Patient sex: F
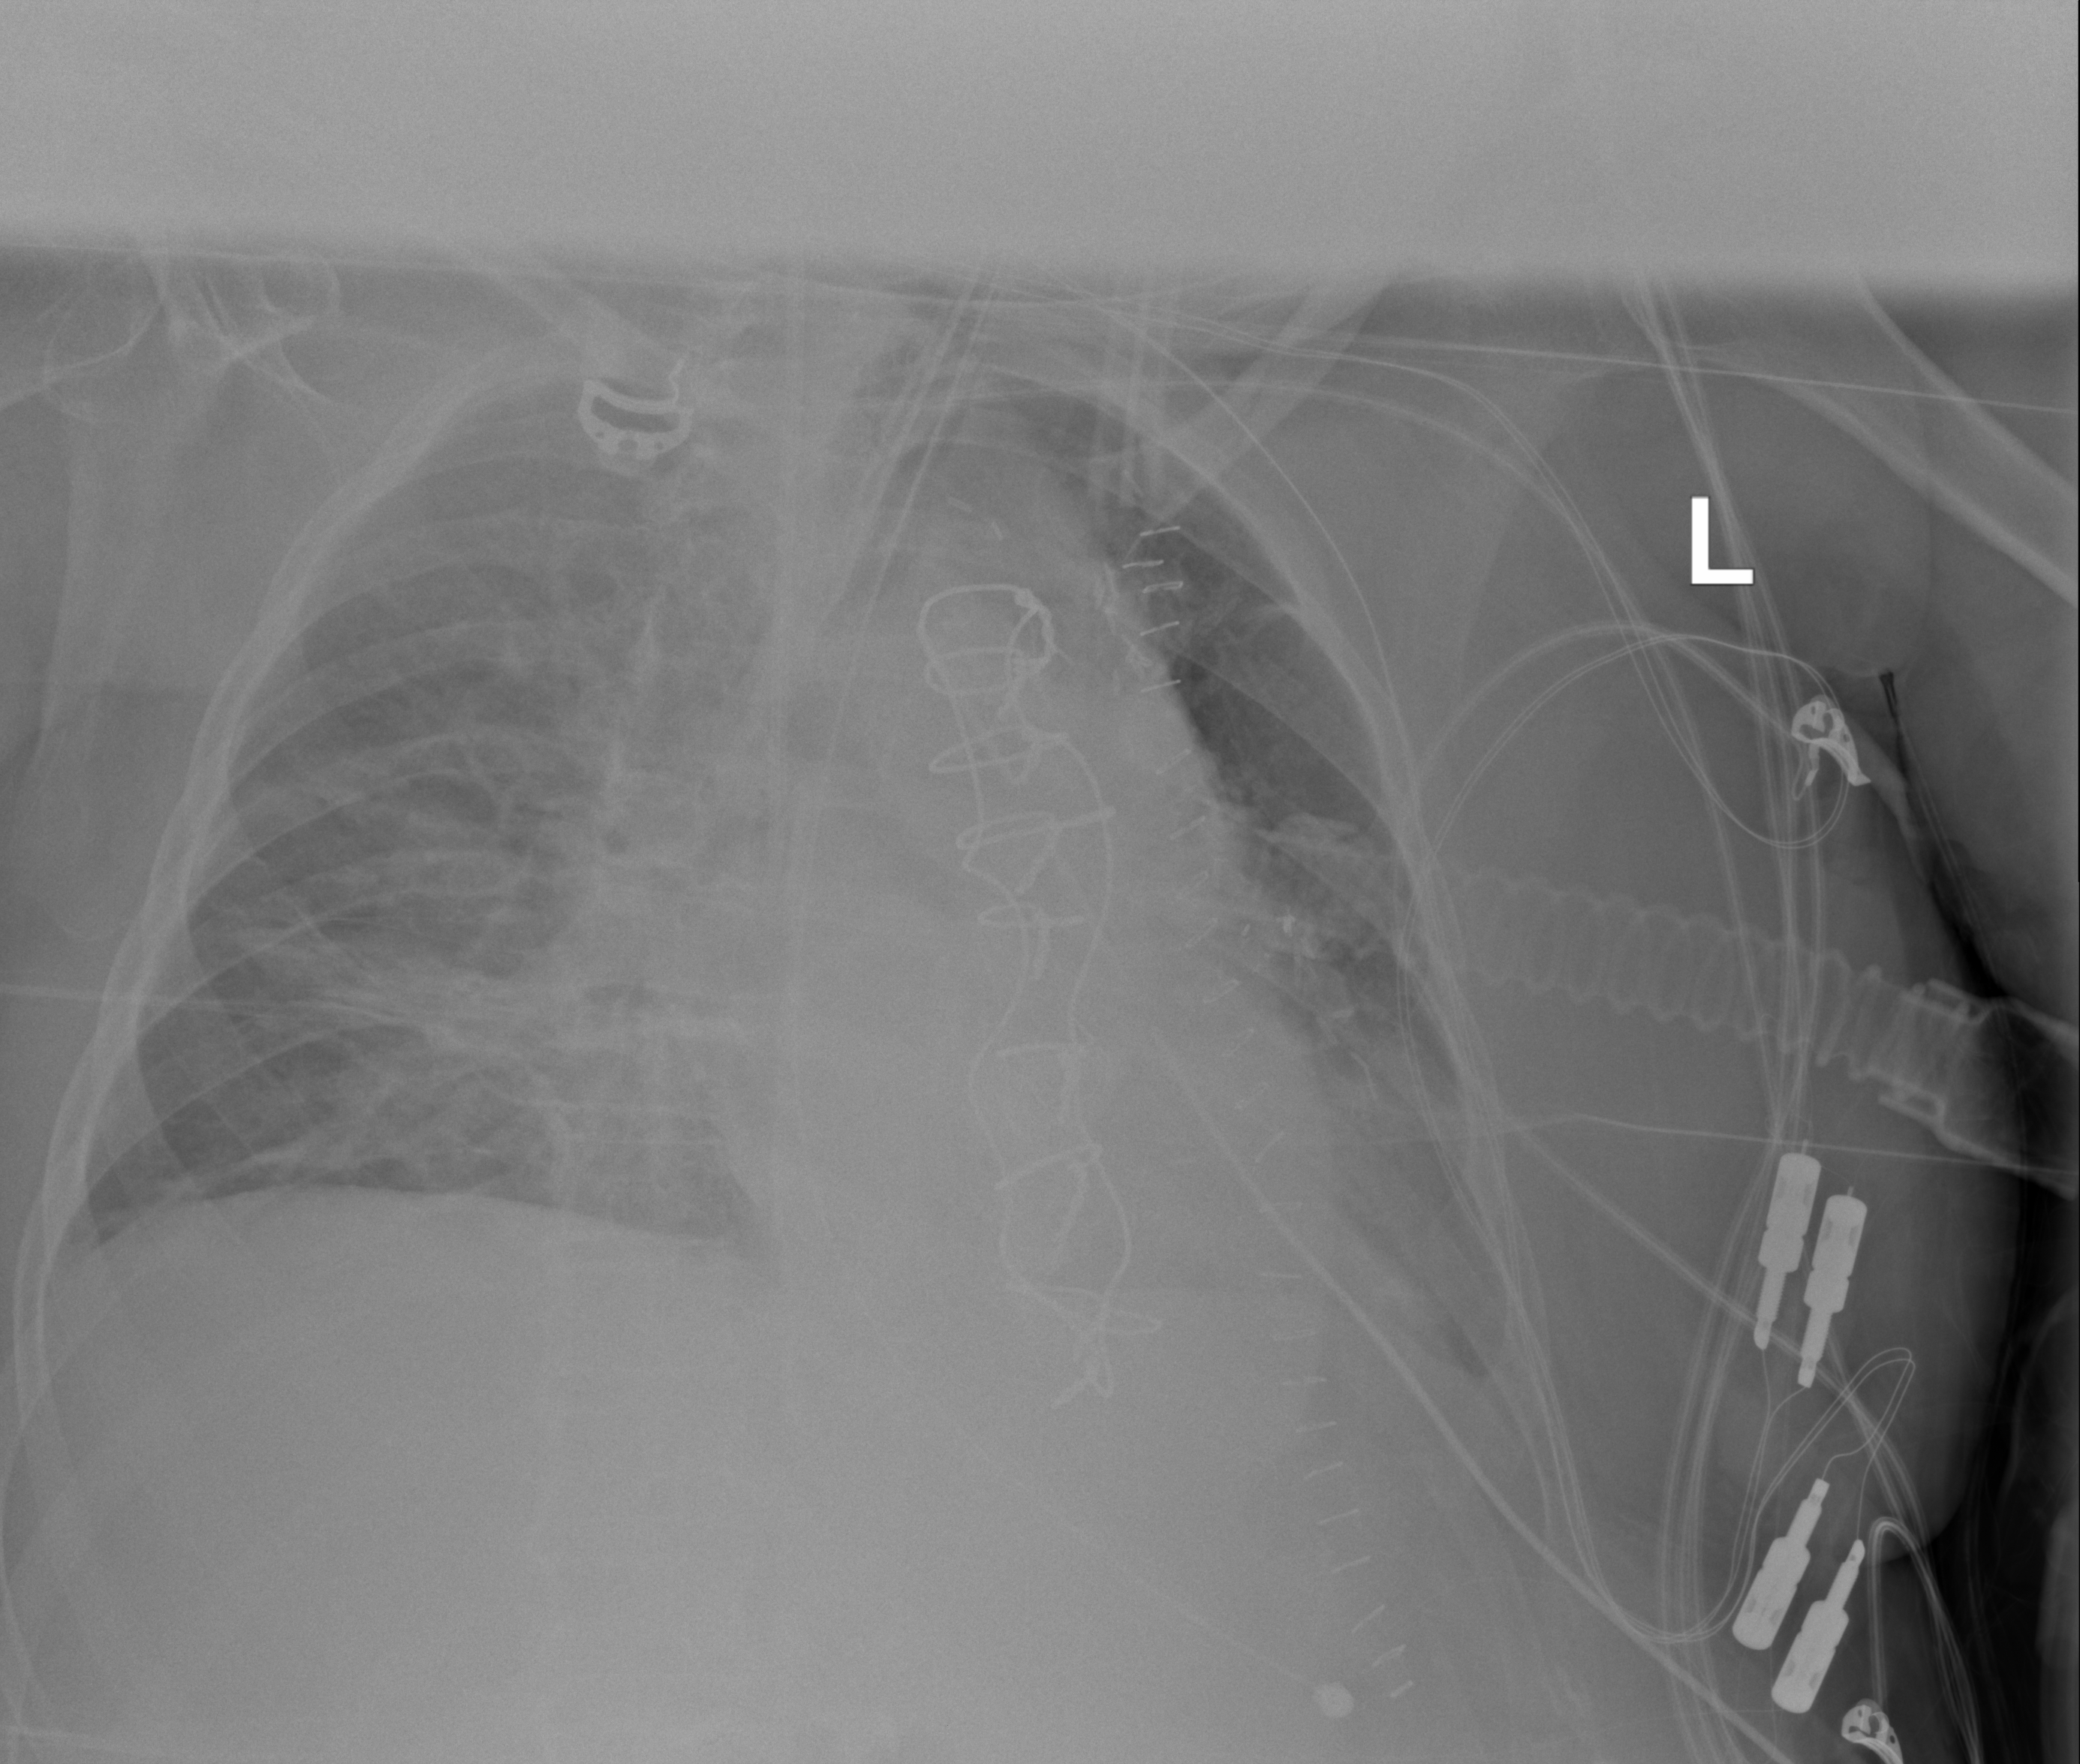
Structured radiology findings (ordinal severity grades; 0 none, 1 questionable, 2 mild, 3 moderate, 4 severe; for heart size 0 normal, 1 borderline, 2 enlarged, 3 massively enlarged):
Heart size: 2
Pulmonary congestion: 2
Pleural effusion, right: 2
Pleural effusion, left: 2
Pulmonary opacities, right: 2
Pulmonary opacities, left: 2
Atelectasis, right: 2
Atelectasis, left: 2